Interaction volume radius: 5 \u00c5
Interaction volume height: 40 \u00c5
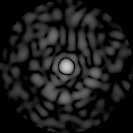
Disorder parameter: 0.8548